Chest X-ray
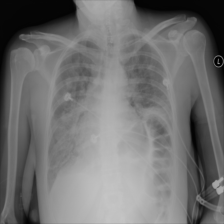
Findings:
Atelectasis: positive
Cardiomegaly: negative
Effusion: negative
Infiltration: negative
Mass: negative
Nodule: negative
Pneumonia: negative
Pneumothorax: negative
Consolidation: positive
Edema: negative
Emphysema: negative
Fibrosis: negative
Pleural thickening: negative
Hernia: negative